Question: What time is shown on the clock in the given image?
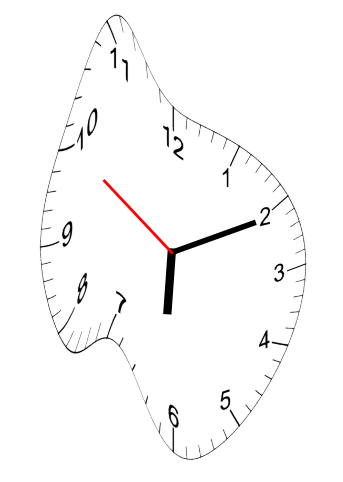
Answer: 06:10:50